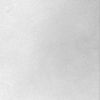
Label: dusty